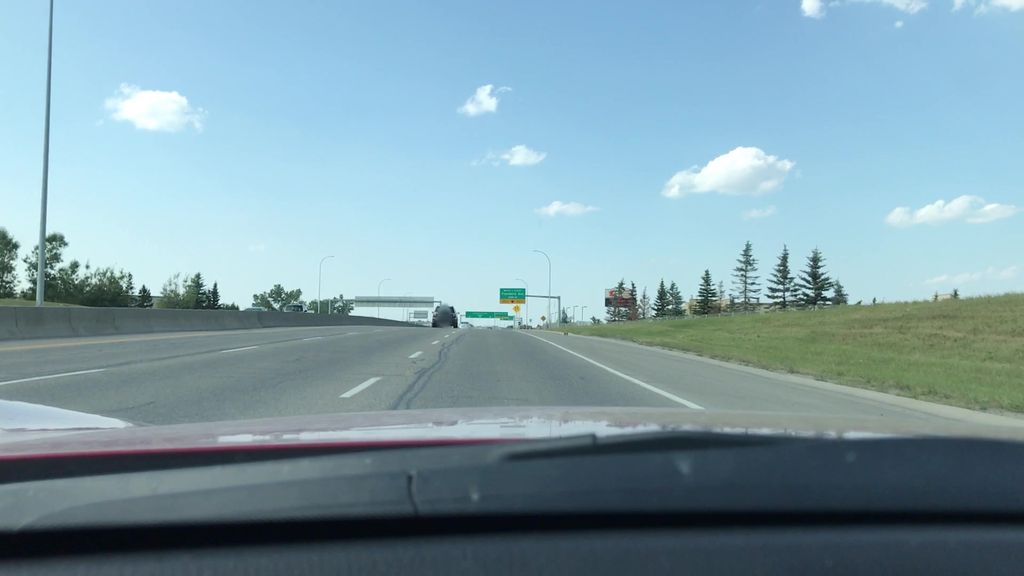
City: calgary